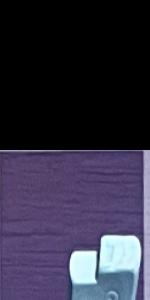
Label: Empty